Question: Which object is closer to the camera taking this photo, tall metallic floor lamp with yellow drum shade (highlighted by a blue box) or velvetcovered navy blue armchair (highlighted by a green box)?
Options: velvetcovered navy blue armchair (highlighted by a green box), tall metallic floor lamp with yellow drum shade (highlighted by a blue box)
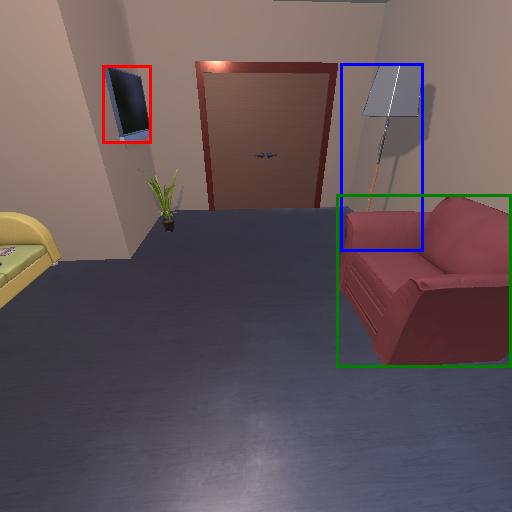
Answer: velvetcovered navy blue armchair (highlighted by a green box)